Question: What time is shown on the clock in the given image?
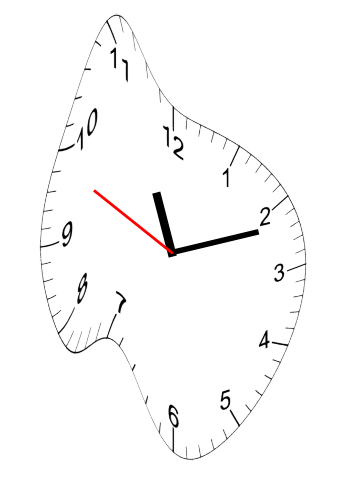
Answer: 11:11:49